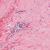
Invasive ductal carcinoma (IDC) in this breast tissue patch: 0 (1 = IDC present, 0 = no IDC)